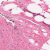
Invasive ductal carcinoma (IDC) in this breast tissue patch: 0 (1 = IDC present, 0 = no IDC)